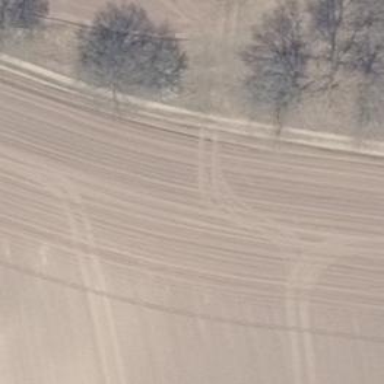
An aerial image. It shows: Track road with grade3 tracktype.